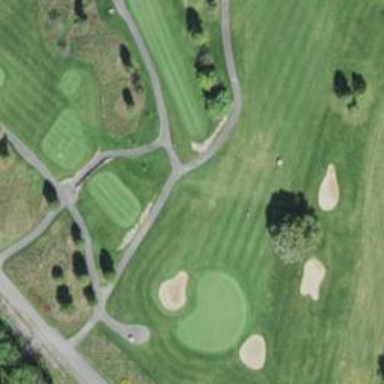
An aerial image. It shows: Asphalt service road used as golf cart path.